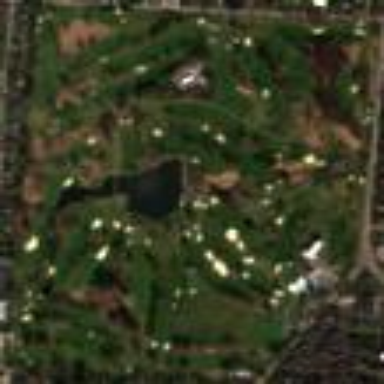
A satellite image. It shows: Golf course.